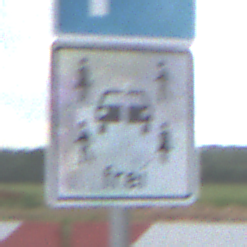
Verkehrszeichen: CarsharingfahrzeugeFrei
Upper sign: Parken
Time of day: MorningAfternoon
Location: Outdoor (RoadRail)
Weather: PartlyCloudy
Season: NotSpecified
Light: Natural